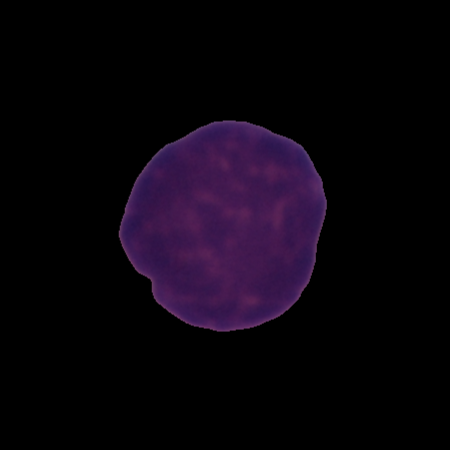
Label: cancer